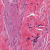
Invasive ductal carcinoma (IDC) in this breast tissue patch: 0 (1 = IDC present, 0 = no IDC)